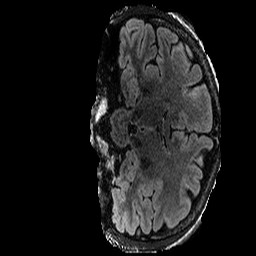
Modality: FLAIR
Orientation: coronal
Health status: ill
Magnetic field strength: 3 T